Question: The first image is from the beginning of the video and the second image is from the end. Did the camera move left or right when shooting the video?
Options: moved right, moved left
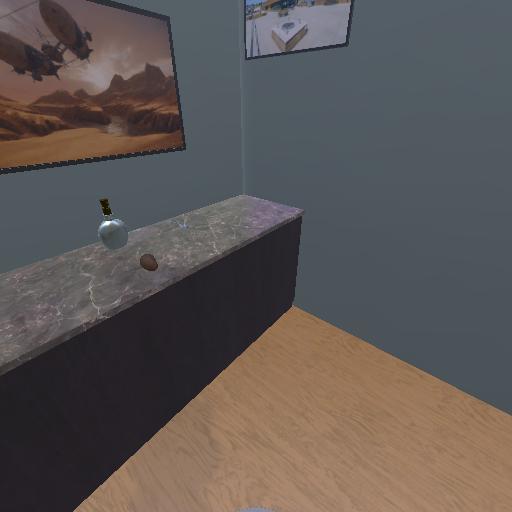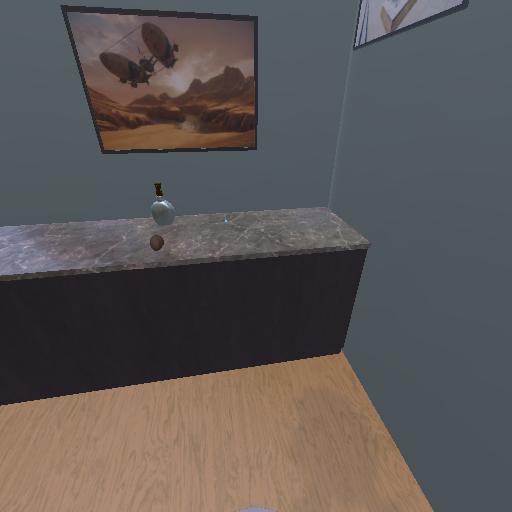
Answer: moved right